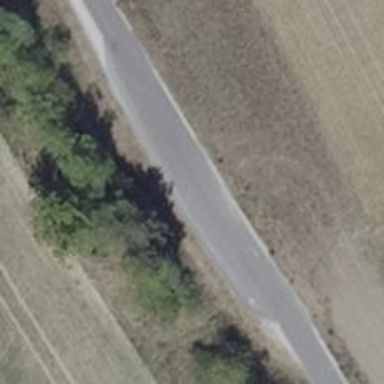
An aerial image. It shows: Passing place on the road.